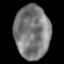
Tissue: lung
Cell type: Epithelial cells
Senescence score: 0.2027
Nuclear area (px): 1854
Mean DAPI intensity: 122.935